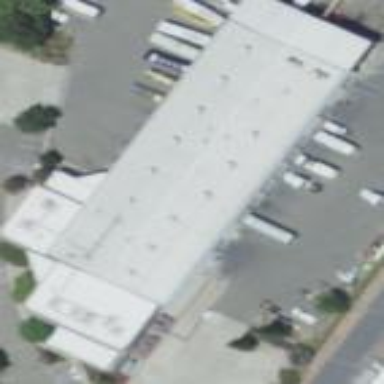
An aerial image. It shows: Industrial building.